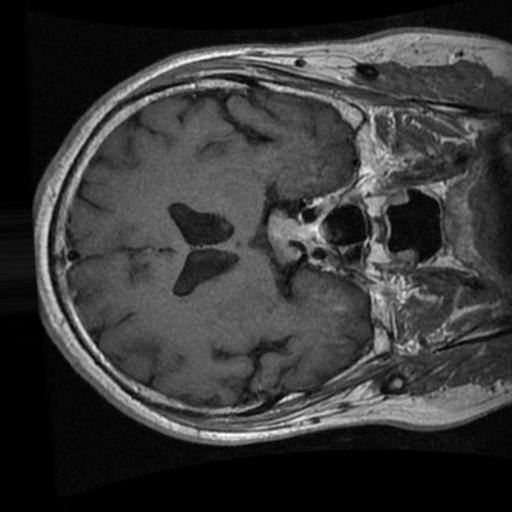
Label: brain_tumor